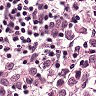
Metastatic tissue present: yes